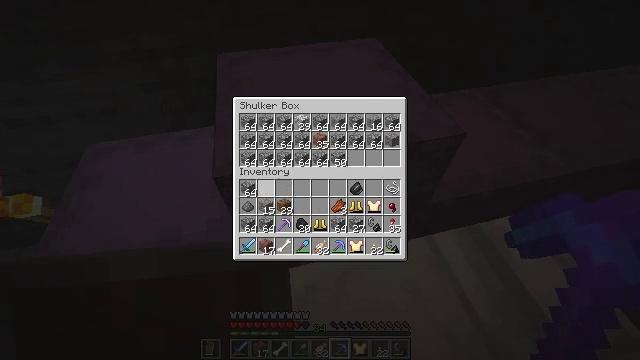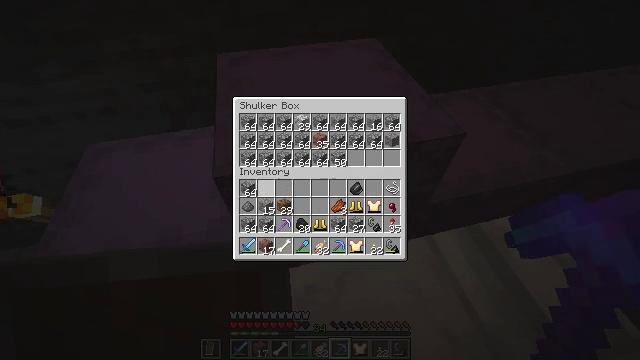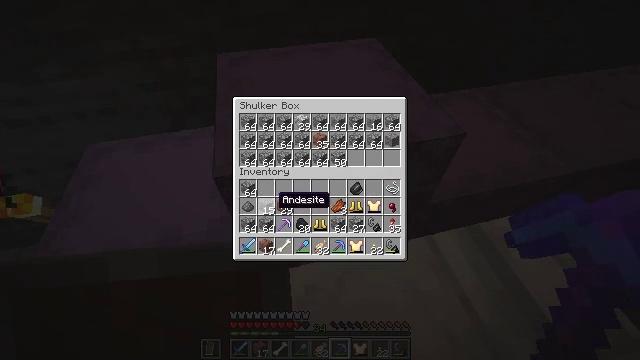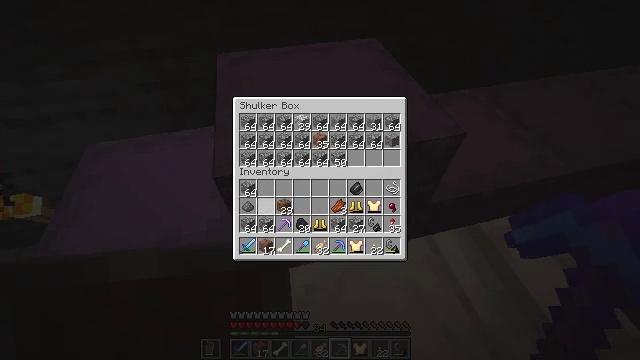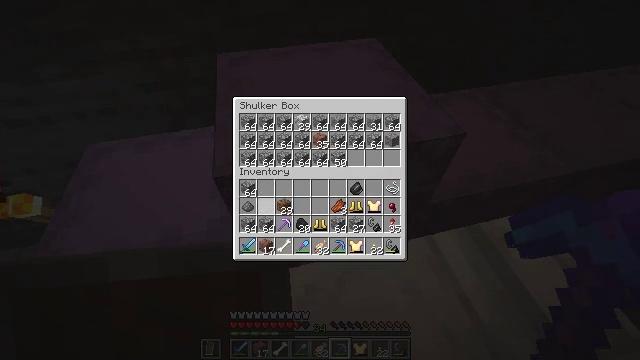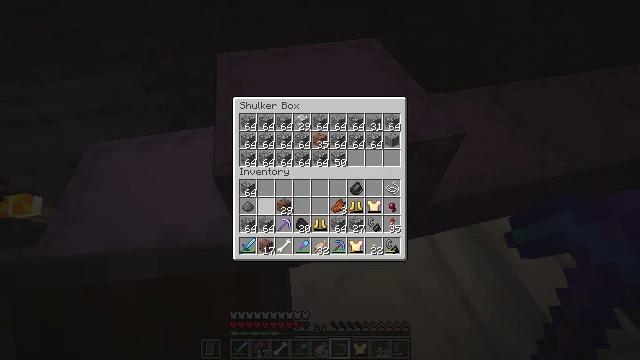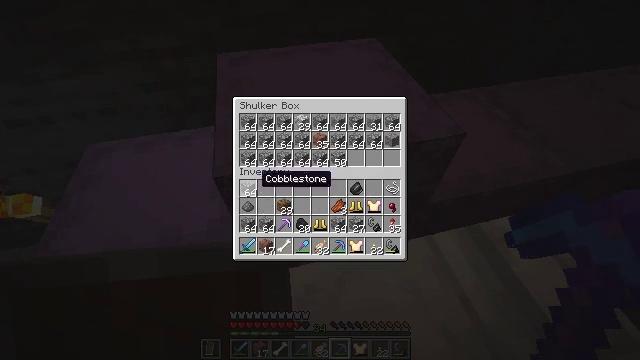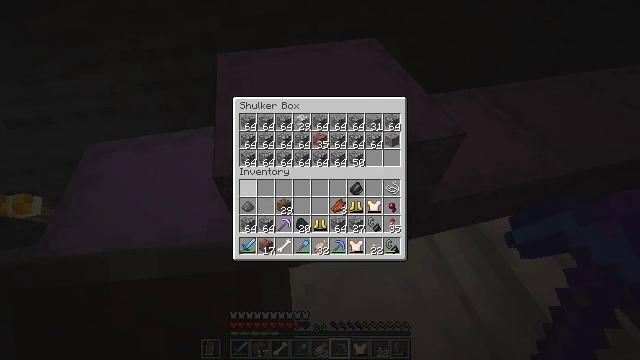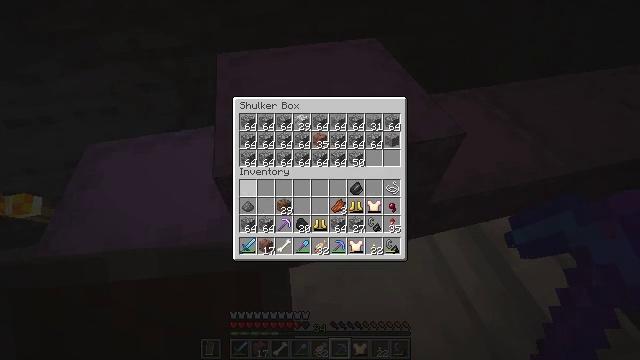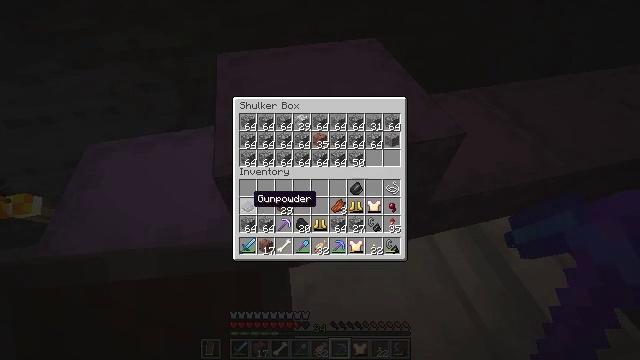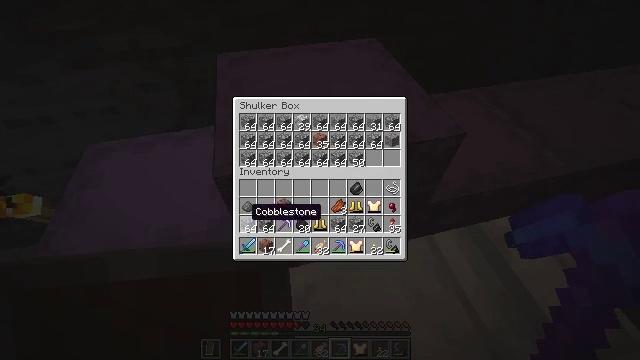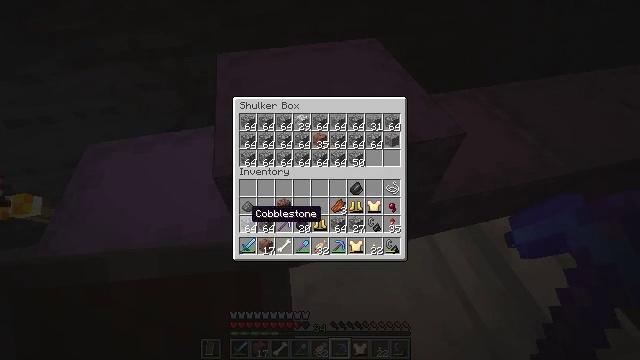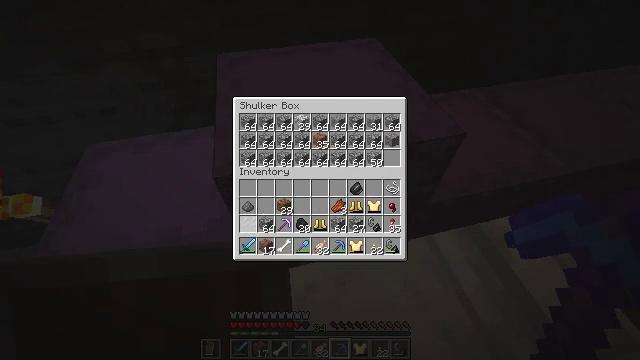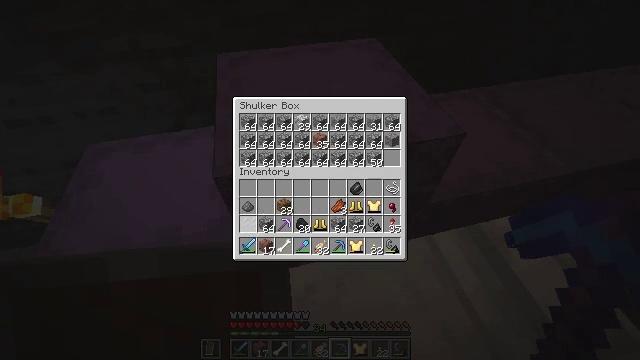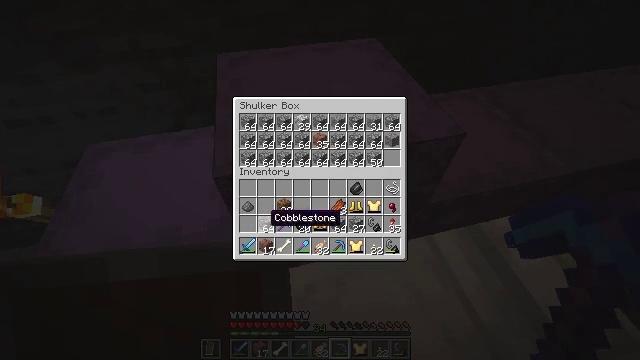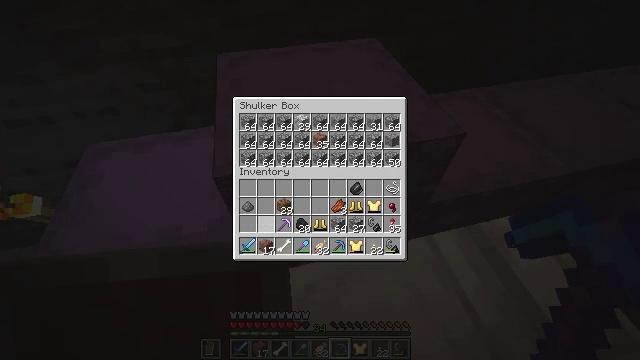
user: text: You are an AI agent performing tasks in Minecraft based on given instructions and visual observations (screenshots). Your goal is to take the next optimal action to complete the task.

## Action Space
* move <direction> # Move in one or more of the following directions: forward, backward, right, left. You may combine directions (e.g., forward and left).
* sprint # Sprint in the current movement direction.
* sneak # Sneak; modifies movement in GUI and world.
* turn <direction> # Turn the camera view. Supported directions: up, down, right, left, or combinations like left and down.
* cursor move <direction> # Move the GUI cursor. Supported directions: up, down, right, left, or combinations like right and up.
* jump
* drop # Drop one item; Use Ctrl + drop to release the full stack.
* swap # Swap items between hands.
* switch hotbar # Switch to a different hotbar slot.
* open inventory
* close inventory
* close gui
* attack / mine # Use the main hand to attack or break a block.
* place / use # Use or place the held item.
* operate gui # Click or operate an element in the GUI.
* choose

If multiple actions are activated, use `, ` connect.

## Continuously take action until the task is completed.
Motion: motion action
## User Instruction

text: Drop a golden chestplate.
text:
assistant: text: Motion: sneak, choose
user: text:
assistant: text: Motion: sneak, cursor move down
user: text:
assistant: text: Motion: sneak, choose
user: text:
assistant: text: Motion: sneak, choose
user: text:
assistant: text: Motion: sneak, cursor move up
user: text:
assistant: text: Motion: sneak, cursor move up
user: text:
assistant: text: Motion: sneak, choose
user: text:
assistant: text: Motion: sneak, choose
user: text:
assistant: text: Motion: sneak, cursor move down
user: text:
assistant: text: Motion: sneak, cursor move down
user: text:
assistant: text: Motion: sneak
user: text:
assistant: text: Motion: sneak, choose
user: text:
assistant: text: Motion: sneak, choose
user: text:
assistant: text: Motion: sneak, cursor move right
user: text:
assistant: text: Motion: sneak, choose
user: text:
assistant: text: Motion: sneak, choose
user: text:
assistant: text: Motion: sneak
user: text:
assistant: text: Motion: sneak, cursor move down
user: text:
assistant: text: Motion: sneak
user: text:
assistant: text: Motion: sneak
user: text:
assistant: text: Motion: sneak, cursor move right
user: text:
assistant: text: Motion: sneak, cursor move right
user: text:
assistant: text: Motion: sneak, cursor move right
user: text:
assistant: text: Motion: sneak, cursor move right
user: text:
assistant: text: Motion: sneak
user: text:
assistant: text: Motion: sneak
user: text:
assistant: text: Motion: sneak
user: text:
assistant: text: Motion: sneak, choose
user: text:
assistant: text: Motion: sneak, cursor move left
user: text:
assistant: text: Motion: sneak